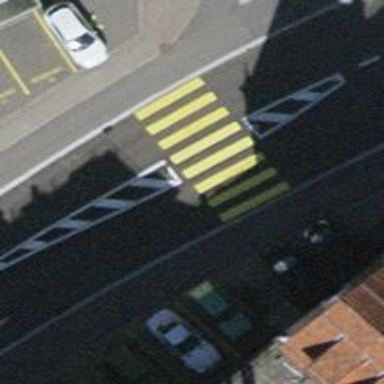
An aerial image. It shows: Uncontrolled zebra crossing with pedestrian island.